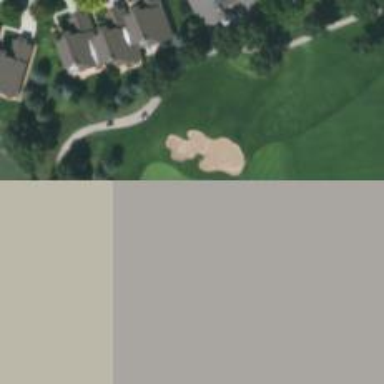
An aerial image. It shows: Golf hole.